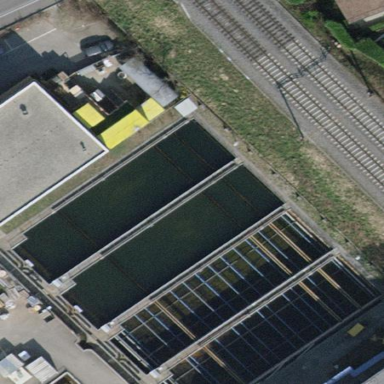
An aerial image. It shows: Image of wastewater.